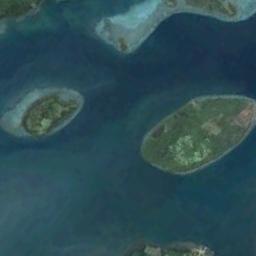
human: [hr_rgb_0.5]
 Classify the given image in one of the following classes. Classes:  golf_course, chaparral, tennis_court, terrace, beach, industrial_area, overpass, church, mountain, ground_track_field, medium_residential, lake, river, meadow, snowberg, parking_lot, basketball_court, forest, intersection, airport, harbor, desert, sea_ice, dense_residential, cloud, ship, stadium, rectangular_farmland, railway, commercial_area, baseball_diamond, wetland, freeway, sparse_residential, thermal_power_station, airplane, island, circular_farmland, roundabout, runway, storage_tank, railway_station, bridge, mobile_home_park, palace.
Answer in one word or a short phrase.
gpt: island